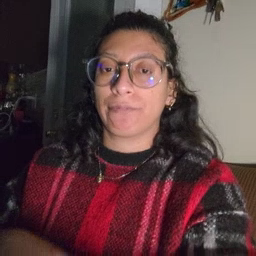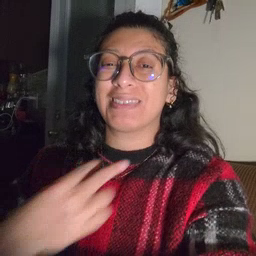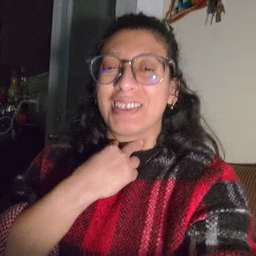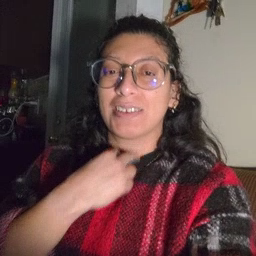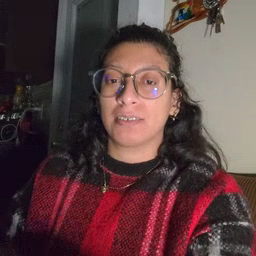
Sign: stuck